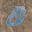
Label: 0